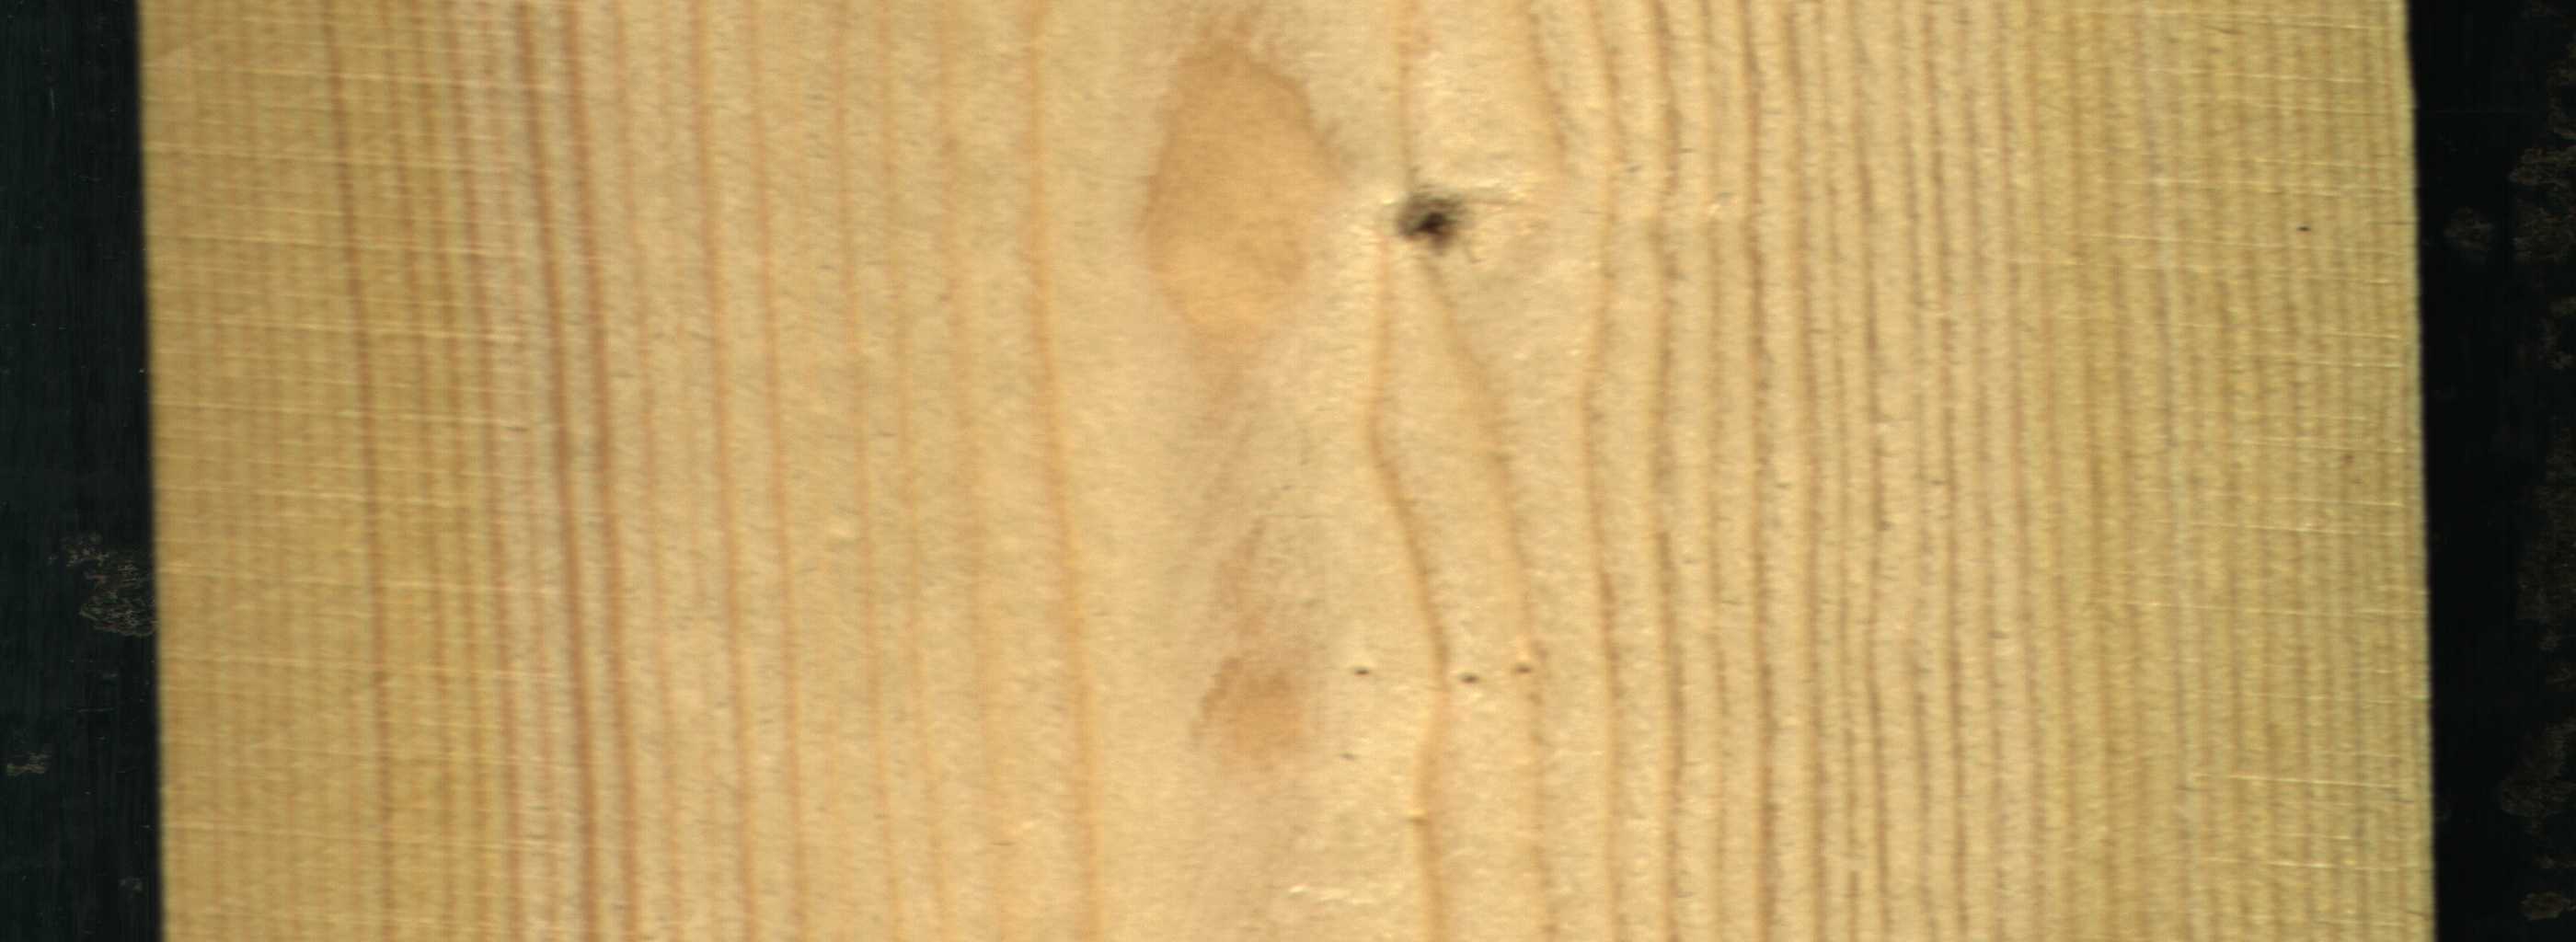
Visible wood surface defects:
Dead_Knot